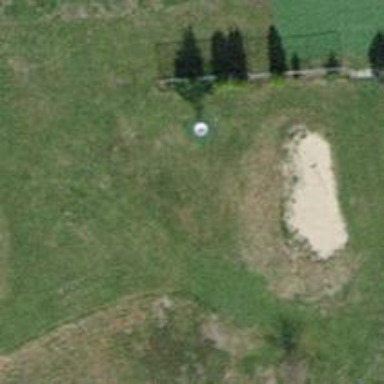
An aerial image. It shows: Disc golf basket.